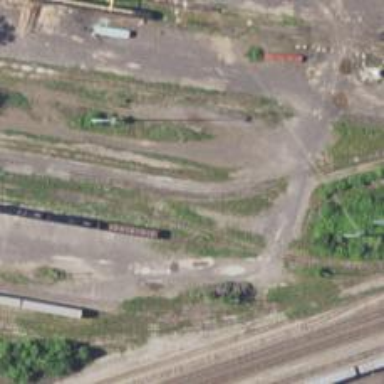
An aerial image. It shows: Railway siding with rails.